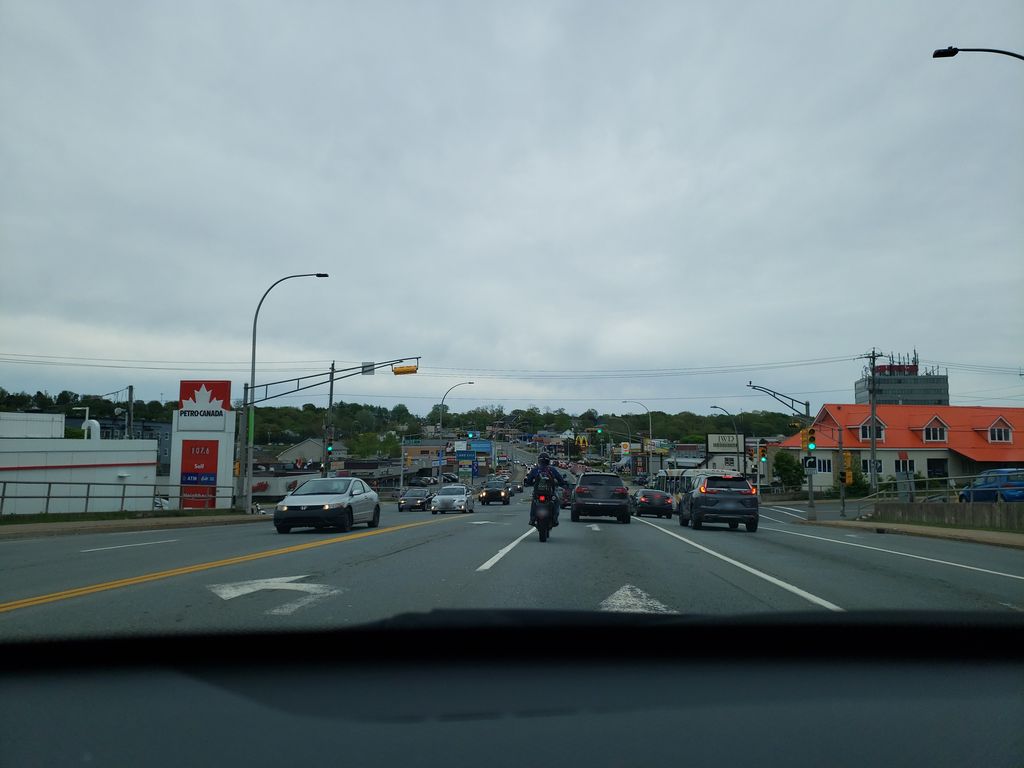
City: halifax